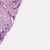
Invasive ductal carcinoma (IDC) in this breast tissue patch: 1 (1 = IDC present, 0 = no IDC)